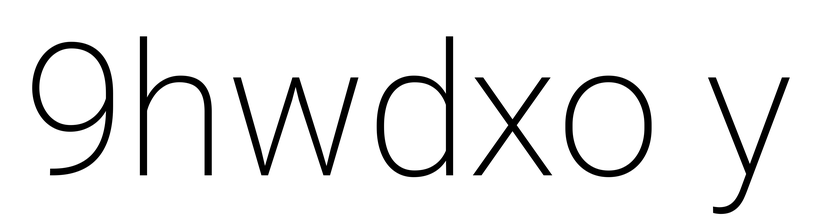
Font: Roboto_ExtraLight